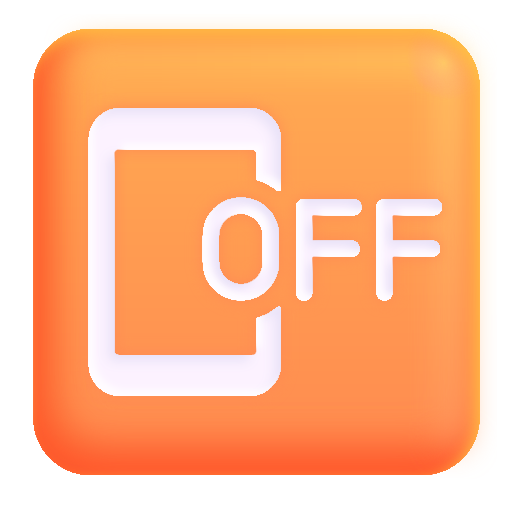
mobile phone off color